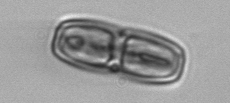
Label: Ephemera